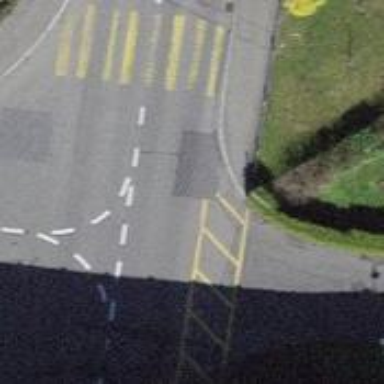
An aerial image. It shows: Kerb serving as barrier.